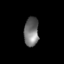
Tissue: lung
Cell type: Endothelial cells
Senescence score: 0.2217
Nuclear area (px): 418
Mean DAPI intensity: 113.988